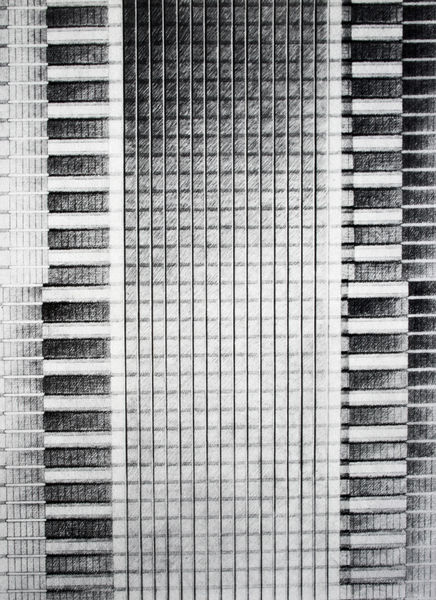
Titel: Verwaltungshochhaus für die "Bank of the South West" in Houston/Texas - Fassadendetail
Künstler: Helmut Jahn
Schlagwörter: dunkel, weiß, grau, hell, kariert, schwarz, karo, muster, abstufungen, linien, streifen, striche, senkrecht, quadrate, kreuze, waagerecht, grautöne, kästchen, kreuzen